Interaction volume radius: 5 \u00c5
Interaction volume height: 15 \u00c5
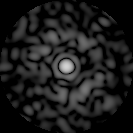
Disorder parameter: 0.8334